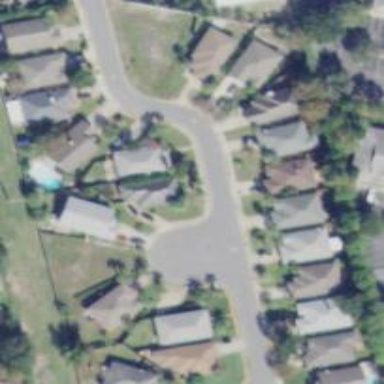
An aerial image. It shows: Residential area consisting of single-family homes.